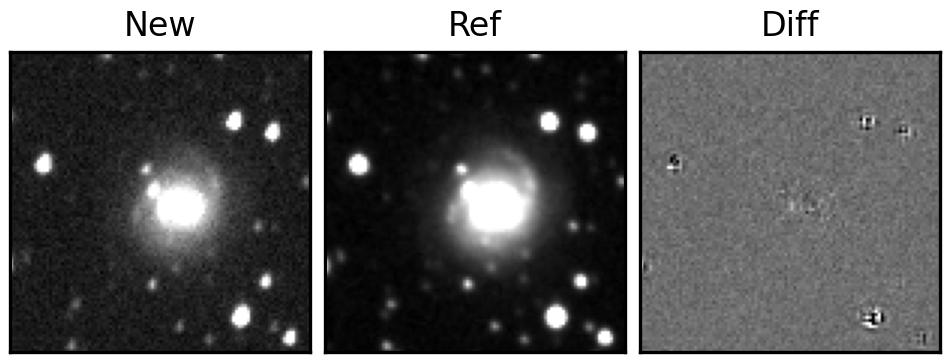
Label: real